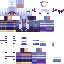
A female human skin with pale skin, wearing brown long hair dressed in a blue hoodie and black pants, featuring a closed mouth.